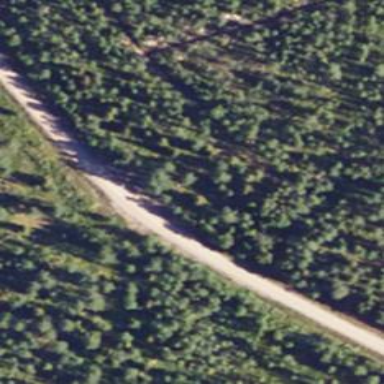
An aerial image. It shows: Unclassified road.